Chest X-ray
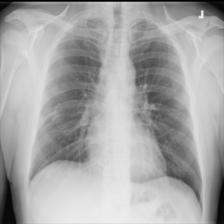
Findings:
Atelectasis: negative
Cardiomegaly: negative
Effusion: negative
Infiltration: negative
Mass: negative
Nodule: negative
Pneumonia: negative
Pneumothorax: positive
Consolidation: negative
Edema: negative
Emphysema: negative
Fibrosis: negative
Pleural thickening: negative
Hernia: negative